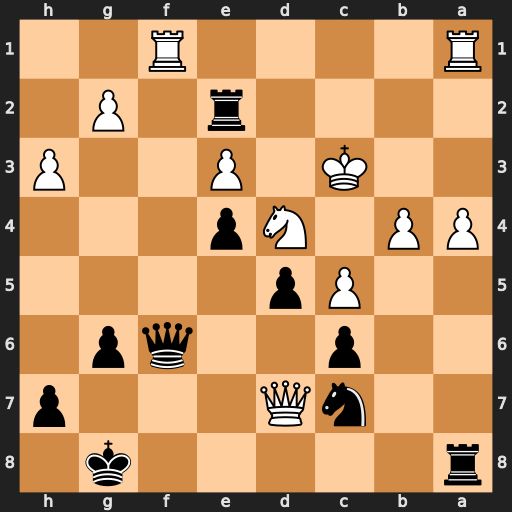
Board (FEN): r5k1/2nQ3p/2p2qp1/2Pp4/PP1Np3/2K1P2P/4r1P1/R4R2
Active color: b
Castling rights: -
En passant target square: -
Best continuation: Rxe3+ Kc2 Qxd4 Qf7+ Kh8 Qf6+ Qxf6